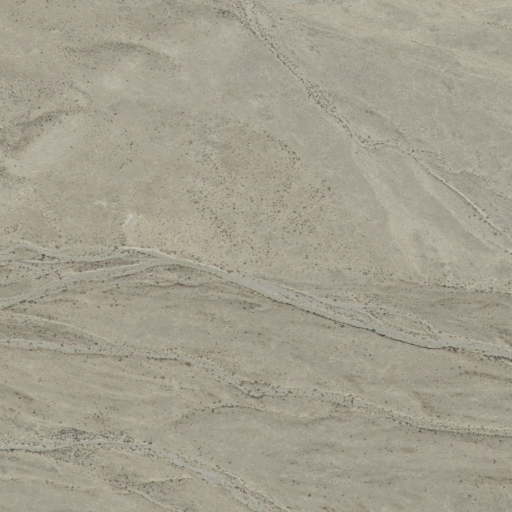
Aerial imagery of valley in Utah named Sheep Canyon containing only shrub